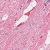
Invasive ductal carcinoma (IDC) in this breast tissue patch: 0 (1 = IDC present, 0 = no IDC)